Question: I'm trying to use androids roboto font on a website it works fine until I get a german letter in a text then it looks like the font-weight is changed.
Its imported like this:
'''
@font-face {
font-family: 'RobotoLight';
src: url('Roboto-Light-webfont.eot');
src: url('Roboto-Light-webfont.eot?#iefix') format('embedded-opentype'),
url('Roboto-Light-webfont.woff') format('woff'),
url('Roboto-Light-webfont.ttf') format('truetype'),
url('Roboto-Light-webfont.svg#RobotoLight') format('svg');
font-weight: normal;
font-style: normal;
}
'''
and then it looks like bellow.

Would this be of a faulty font or because of a css setting? Any suggestions of how this could be fixed?
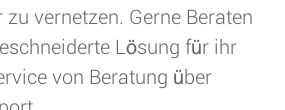
Answer: Answer: the font is faulty. If you want to use non-english characters and the Roboto-font dont download the web-prepared one. It seems to be reduced to be quicker to load and is there for missing some characters. Download the original and convert the fonts yourself.